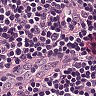
Metastatic tissue present: no